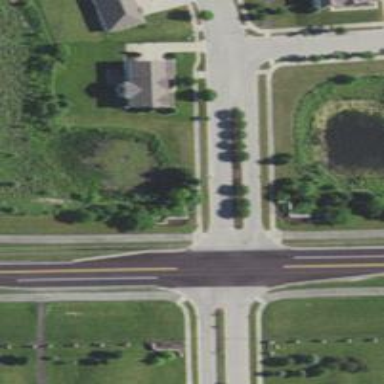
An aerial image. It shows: Road with stop sign.